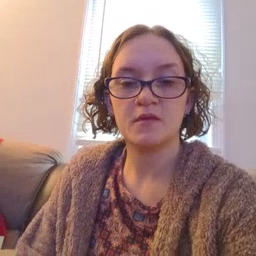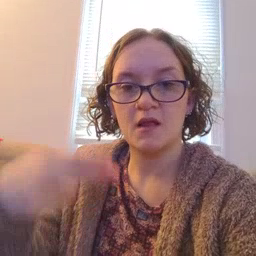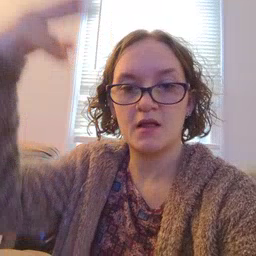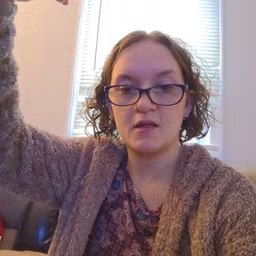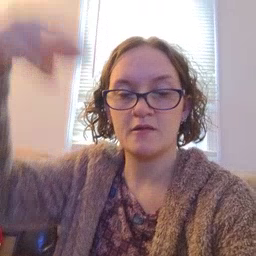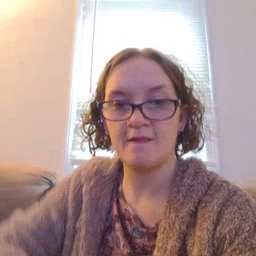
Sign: high